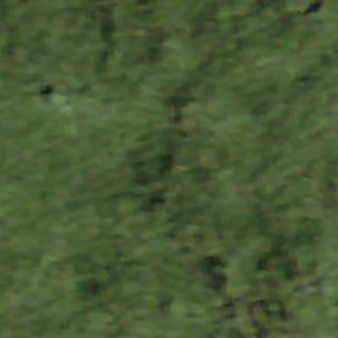
Label: other